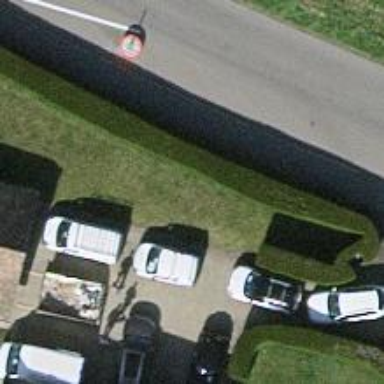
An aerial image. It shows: Hedge barrier.